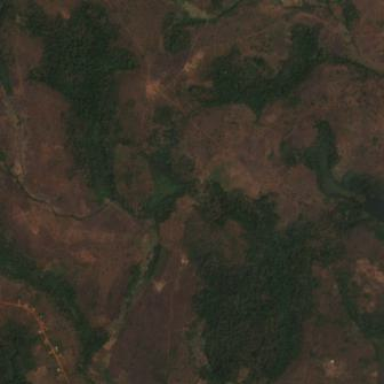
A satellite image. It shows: Forest area.